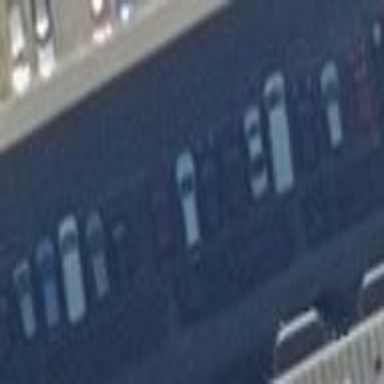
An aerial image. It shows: Parking available on the street side.